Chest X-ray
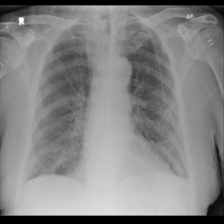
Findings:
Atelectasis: negative
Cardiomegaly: negative
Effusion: negative
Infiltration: negative
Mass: negative
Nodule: negative
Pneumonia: negative
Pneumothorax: negative
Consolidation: negative
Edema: negative
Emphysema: negative
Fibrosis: negative
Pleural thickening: negative
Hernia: negative